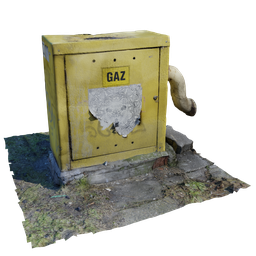
Label: electronics